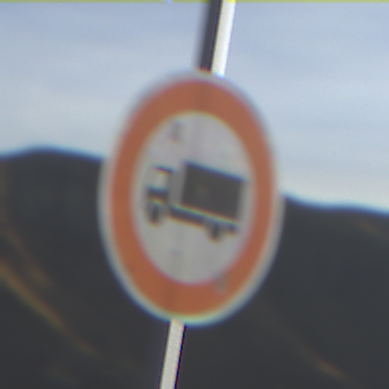
Verkehrszeichen: VerbotFuerKraftfahrzeugeUeberDreiKommaFuenfTonnen
Umgebung: Outdoor, Nature
Tageszeit: SunriseSunset
Wetter: PartlyCloudy
Licht: Natural
Jahreszeit: NotSpecified
Kontrast: HighContrast